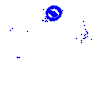
Particle: electron